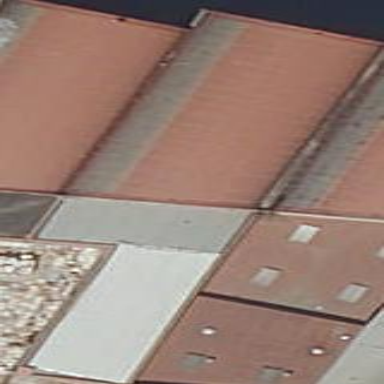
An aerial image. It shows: Industrial building.